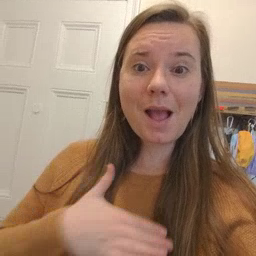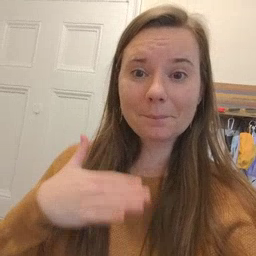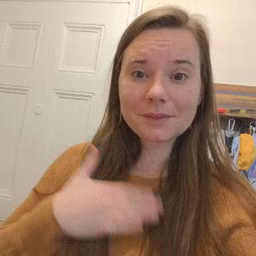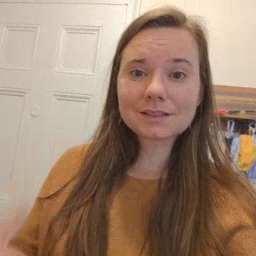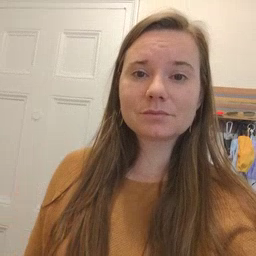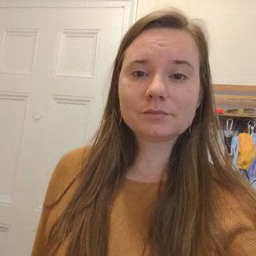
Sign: happy